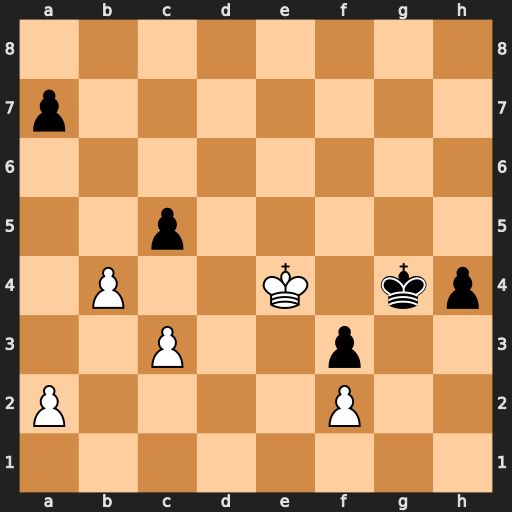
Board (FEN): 8/p7/8/2p5/1P2K1kp/2P2p2/P4P2/8
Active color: w
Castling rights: -
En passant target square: -
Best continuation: bxc5 h3 c6 h2 c7